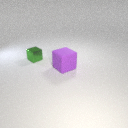
small green metal cube to the left of large purple rubber cube